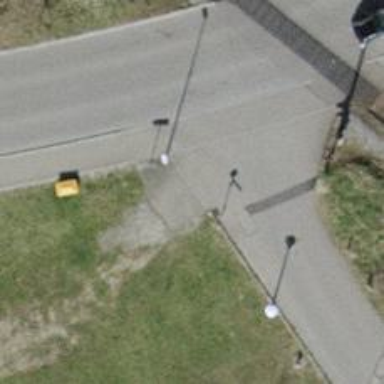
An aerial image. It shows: Parking entrance with surfaced area.